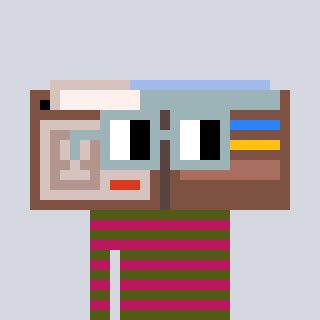
a pixel art character with square dark gray glasses, a wallet-shaped head and a darkpink-colored body on a cool background